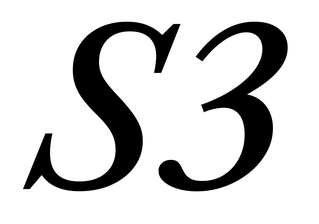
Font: LibreCaslonText-Italic_Medium_Italic